Question: I have a custom tab bar that i've created, it has scroll view with 5-6 pages and in few of those pages I have a UITableView nor UICollectionView. My problem is when I scroll the collection view down, it works fine, but when it stops and I try to scroll to top or bottom once again, it scroll to the side with the UIScrollView, completely ignores the collection or table.
Does anyone knows this problem? Can someone help me solve it?
Thanks in advance
---
I've added a diagram that shows what I'm up to:

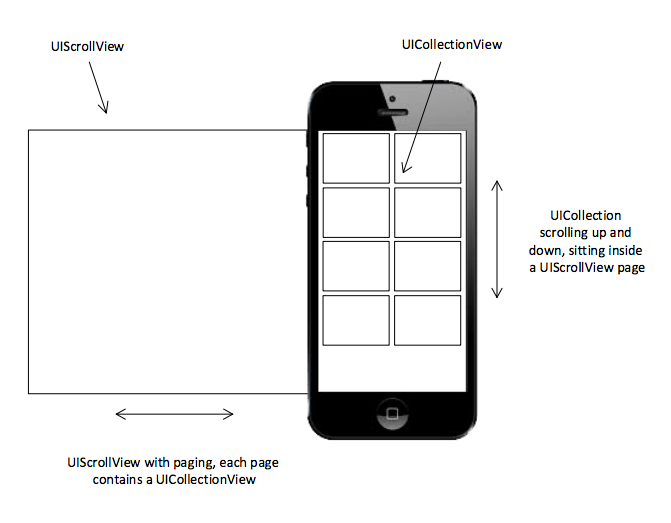
Answer: bad things when gestures share responsive area :-)
we are clumsy creatures and most of the times even when we sure we scroll perfectly up,we are not, and usually scroll up-right or up-left.
funny though that your subview ignore the touch and the super view respond.this require some touches debugging.
there is a obvious solution, but you wont like - change the design completely to one collection with different section for each collection.
this is not a small change and will probably require a costume layout , so before you do that do some touches debug and make sure no subview in your hierarchy is blocking the user interaction for some reason.